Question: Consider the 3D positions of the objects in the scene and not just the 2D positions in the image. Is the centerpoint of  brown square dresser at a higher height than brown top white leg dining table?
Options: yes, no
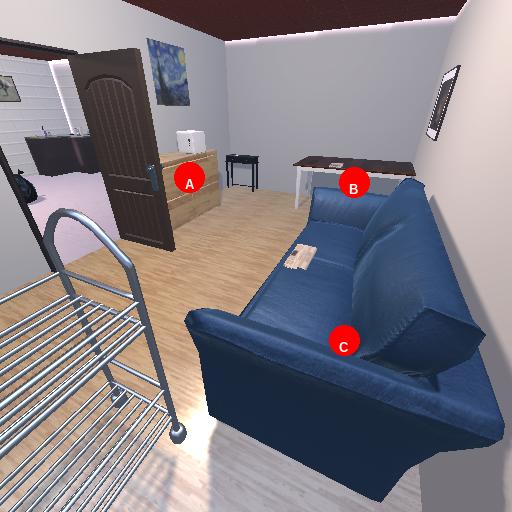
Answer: yes